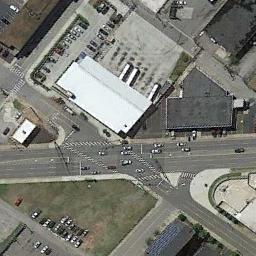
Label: intersection